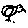
Label: bird